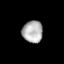
Tissue: lung
Cell type: Endothelial cells
Senescence score: 0.6318
Nuclear area (px): 438
Mean DAPI intensity: 177.235